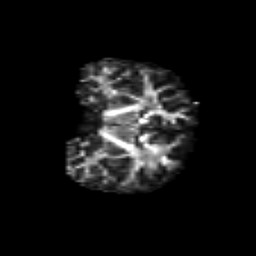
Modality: FA
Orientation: coronal
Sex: male
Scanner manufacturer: siemens
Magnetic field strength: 3 T
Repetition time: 5 s
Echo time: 0.071 s